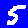
Digit: 5